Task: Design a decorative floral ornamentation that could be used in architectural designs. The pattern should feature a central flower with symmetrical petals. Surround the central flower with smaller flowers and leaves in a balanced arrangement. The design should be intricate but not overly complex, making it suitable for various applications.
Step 171:
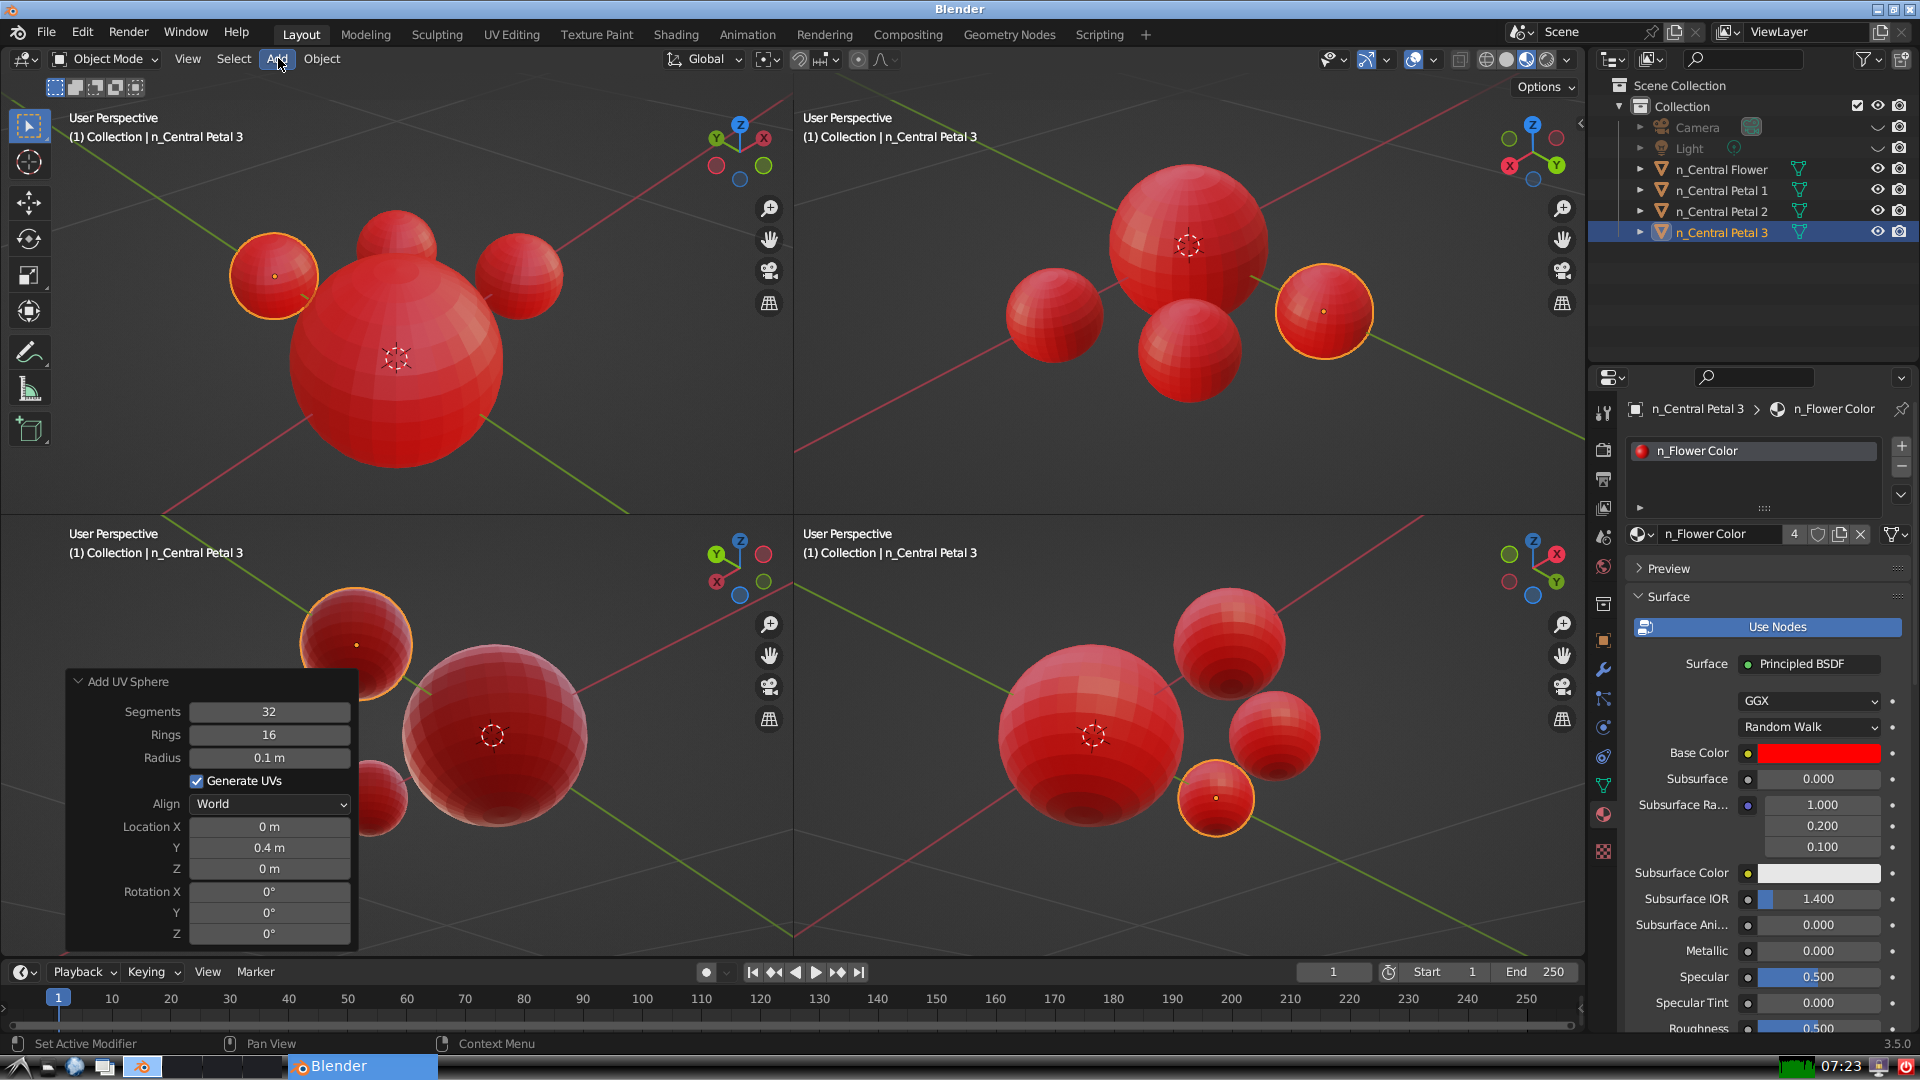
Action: click: no